Aerial crown-view tile of a tropical tree (Barro Colorado Island, Panama), acquired 20250414:
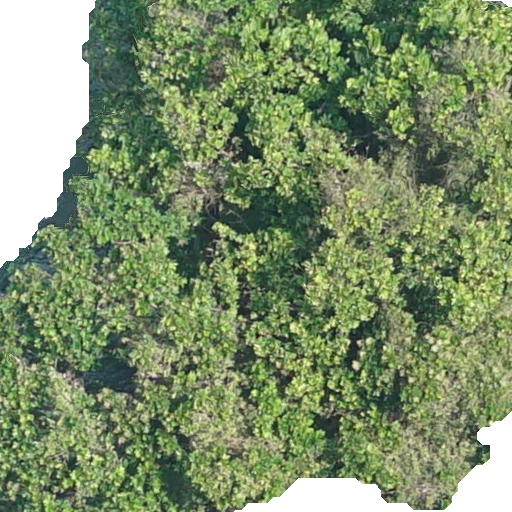
Species: Anacardium excelsum
GBIF accepted scientific name: Anacardium excelsum
Crown area: 415.62 m²